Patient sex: F
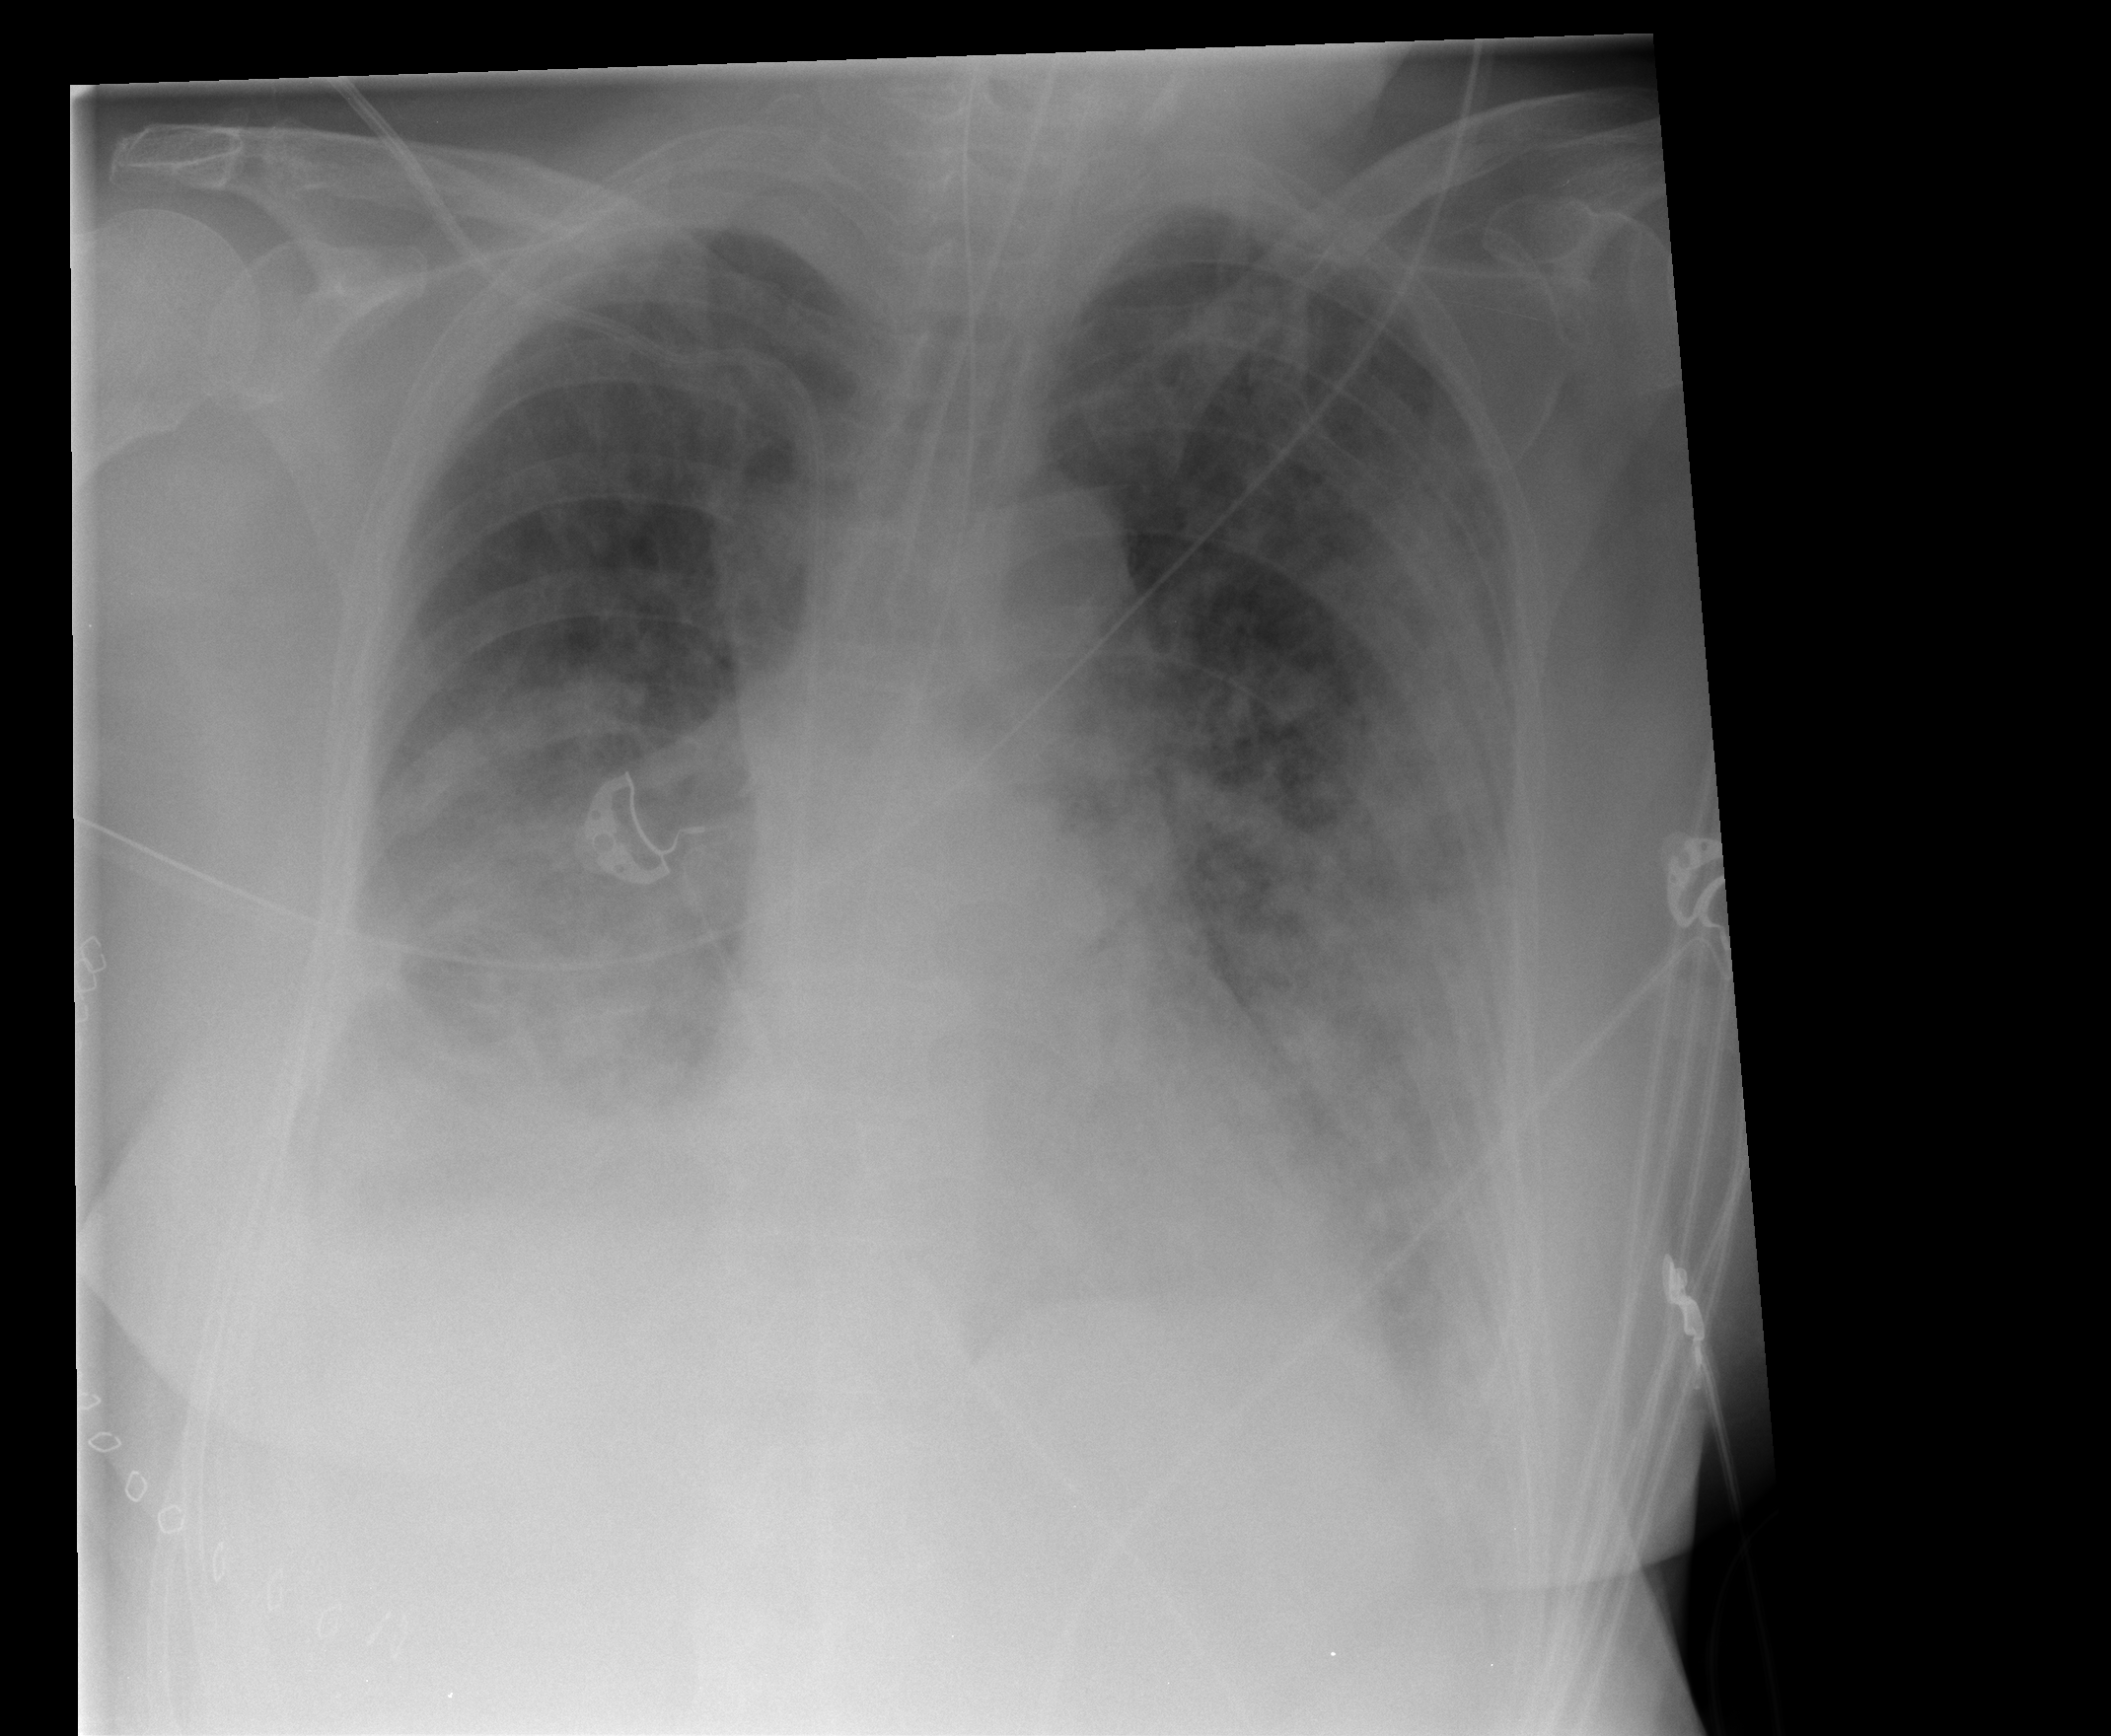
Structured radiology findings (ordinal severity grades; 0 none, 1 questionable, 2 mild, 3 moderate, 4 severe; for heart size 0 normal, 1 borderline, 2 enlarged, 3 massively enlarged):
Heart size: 0
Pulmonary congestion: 2
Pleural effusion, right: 2
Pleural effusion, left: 2
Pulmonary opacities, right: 3
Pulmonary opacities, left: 3
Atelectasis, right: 3
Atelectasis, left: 2